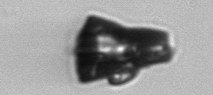
Label: Delphineis